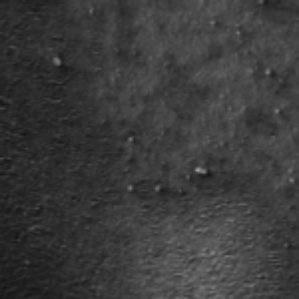
Label: frost